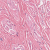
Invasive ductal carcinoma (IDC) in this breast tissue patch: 0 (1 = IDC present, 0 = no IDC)